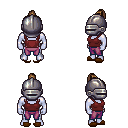
a pixel art fantasy rpg character, male body template, dark elf, purple skin, maroon pirate shirt, magenta pants, blonde short topknot hairstyle, metal helm, brown slippers, four views (front, back, left, right), 2x2 character sprite sheet, small pixel art, hard edges, no anti-aliasing